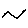
Label: zigzag